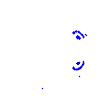
Particle: kaon